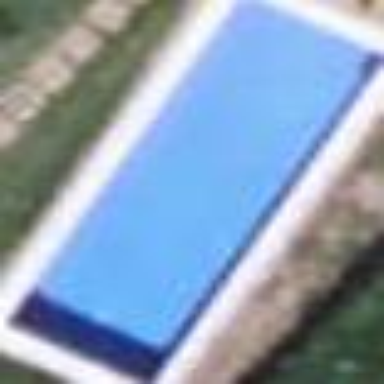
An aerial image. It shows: Swimming pool located in leisure land.